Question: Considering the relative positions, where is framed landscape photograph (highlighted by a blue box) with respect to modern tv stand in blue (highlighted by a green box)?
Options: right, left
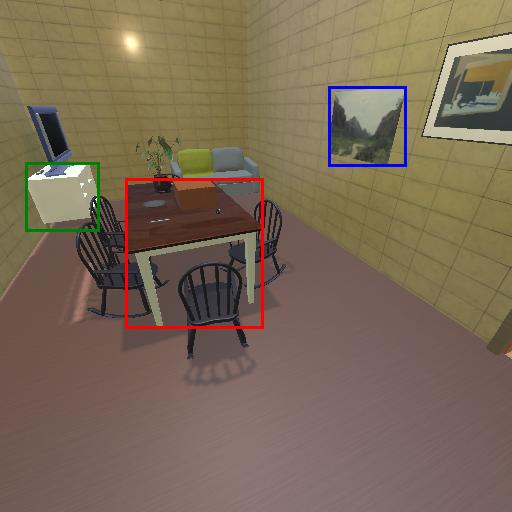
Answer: right